Field crop: maize
Growth stage: 2
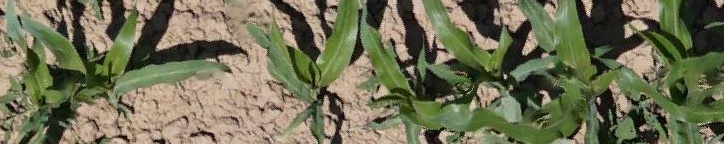
Species: maize